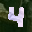
Label: 4